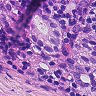
Metastatic tissue present: yes